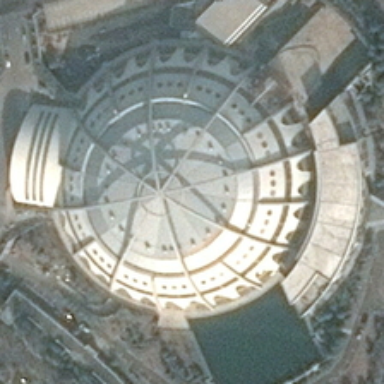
Many green trees are around a circle building .